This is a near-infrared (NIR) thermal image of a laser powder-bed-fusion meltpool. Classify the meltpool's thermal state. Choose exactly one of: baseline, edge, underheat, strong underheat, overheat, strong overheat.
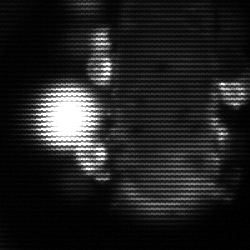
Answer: strong underheat